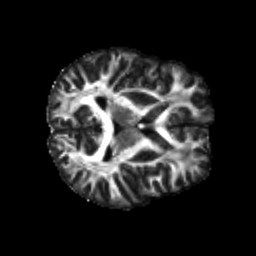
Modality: FA
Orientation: axial
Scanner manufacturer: siemens
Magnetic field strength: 3 T
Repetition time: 4.16 s
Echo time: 0.0806 s